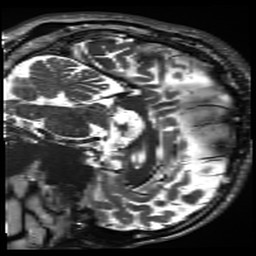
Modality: inplaneT2
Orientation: sagittal
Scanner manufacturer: siemens
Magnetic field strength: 3 T
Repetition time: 11 s
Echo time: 0.059 s